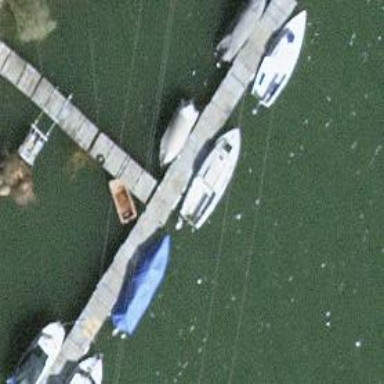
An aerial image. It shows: Man-made pier.